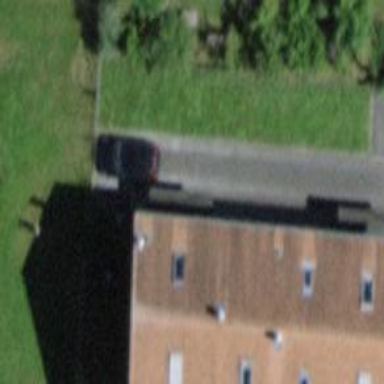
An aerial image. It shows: Residential building.